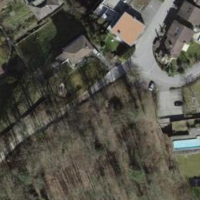
EUNIS habitat code: 55
Species observed at this site:
Fraxinus excelsior